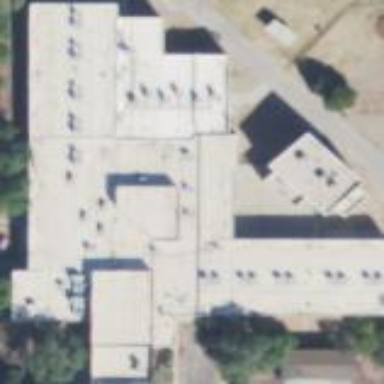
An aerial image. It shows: School building.